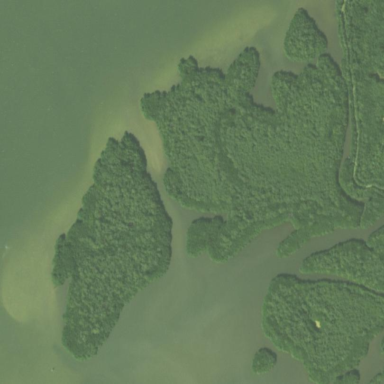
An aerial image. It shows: Islet.